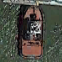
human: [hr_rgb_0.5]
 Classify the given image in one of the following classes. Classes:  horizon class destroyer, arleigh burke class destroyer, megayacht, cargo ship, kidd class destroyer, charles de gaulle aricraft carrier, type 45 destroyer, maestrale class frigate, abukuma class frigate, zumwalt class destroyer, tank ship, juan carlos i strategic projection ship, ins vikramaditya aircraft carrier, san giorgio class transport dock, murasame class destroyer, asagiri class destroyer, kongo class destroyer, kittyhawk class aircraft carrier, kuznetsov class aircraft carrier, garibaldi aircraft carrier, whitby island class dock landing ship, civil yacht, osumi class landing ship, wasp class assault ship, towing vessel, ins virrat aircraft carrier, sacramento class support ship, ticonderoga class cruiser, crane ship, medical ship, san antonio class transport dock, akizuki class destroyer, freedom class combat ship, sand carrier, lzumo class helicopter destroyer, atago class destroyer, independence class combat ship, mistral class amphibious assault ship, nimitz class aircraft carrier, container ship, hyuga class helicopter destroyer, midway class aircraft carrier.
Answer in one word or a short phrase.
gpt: Towing vessel